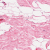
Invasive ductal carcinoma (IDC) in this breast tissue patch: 0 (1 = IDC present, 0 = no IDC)